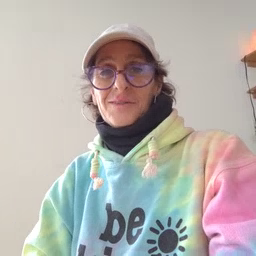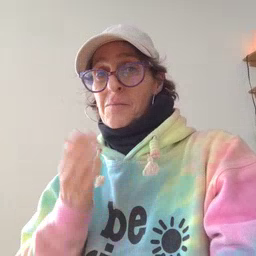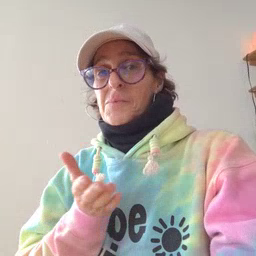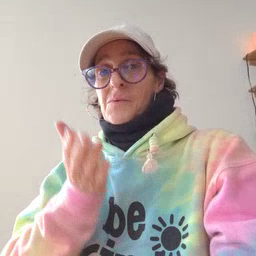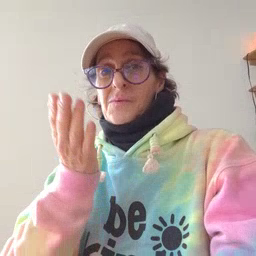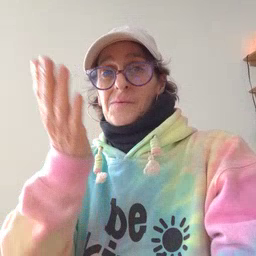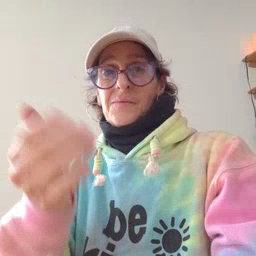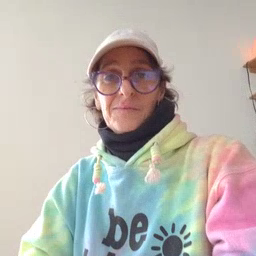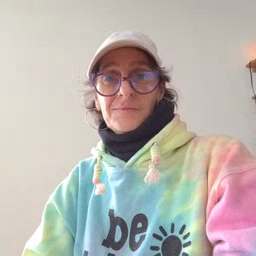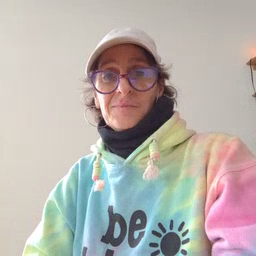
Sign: boat